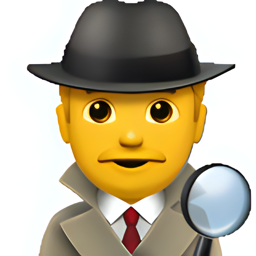
Name: male sleuth
Emoji: 🕵️‍♂️
Group: People & Body
Sub-group: person-role